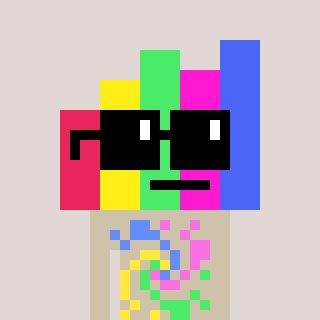
a pixel art character with square black sunglasses, a bar chart-shaped head and a bege-colored body on a warm background